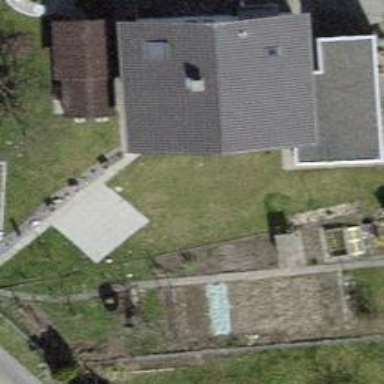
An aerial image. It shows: Simple and straightforward house.